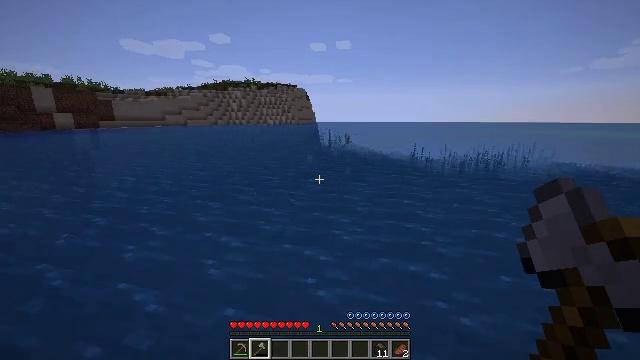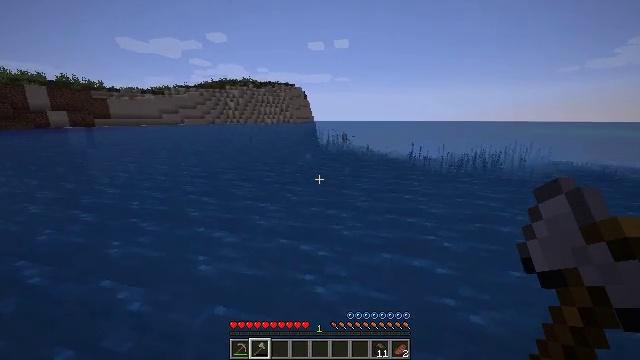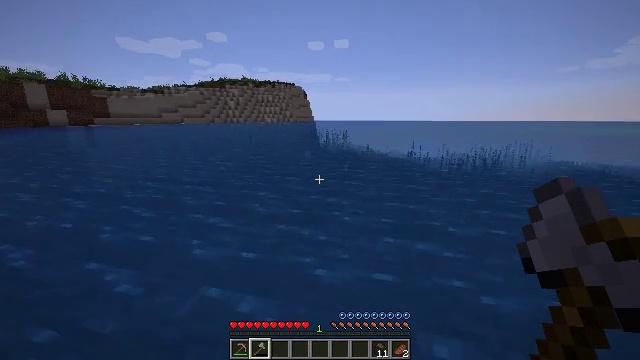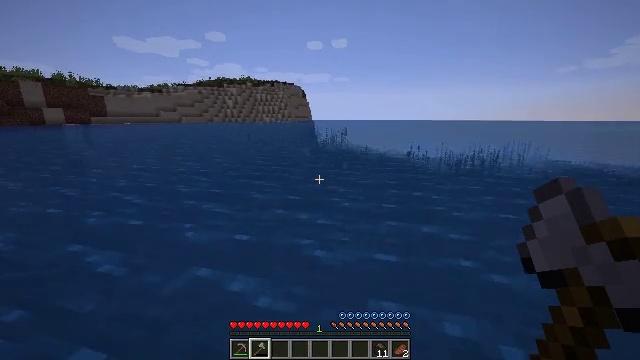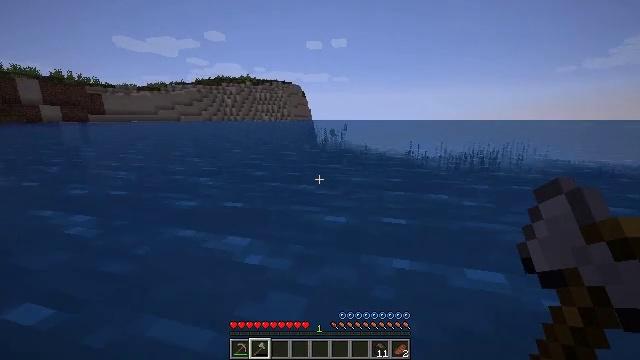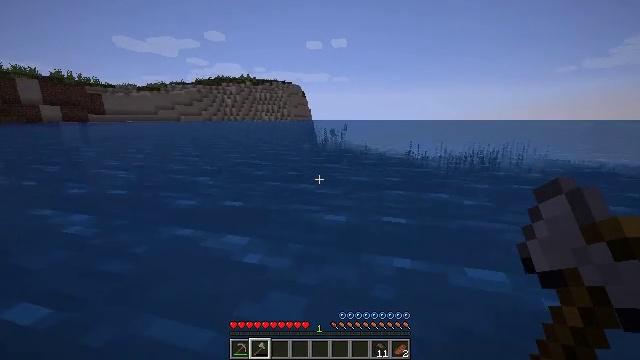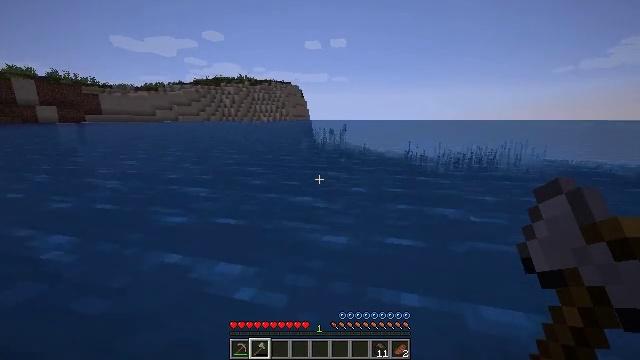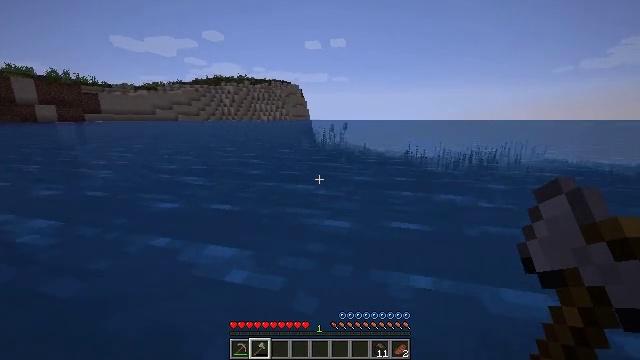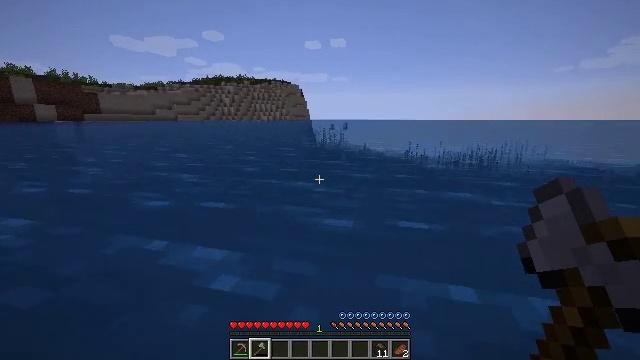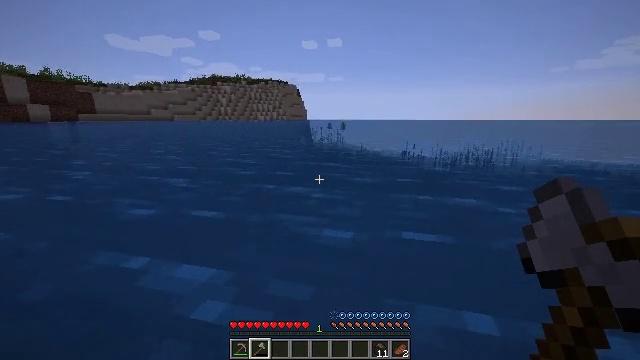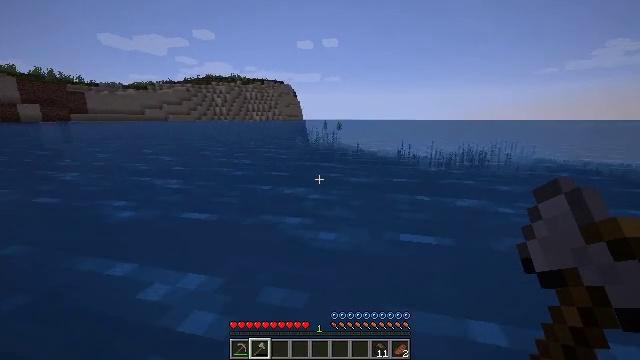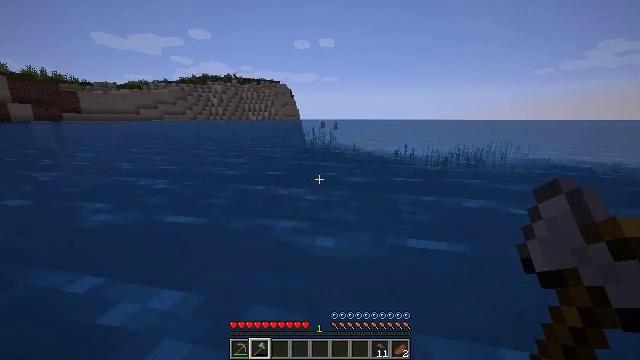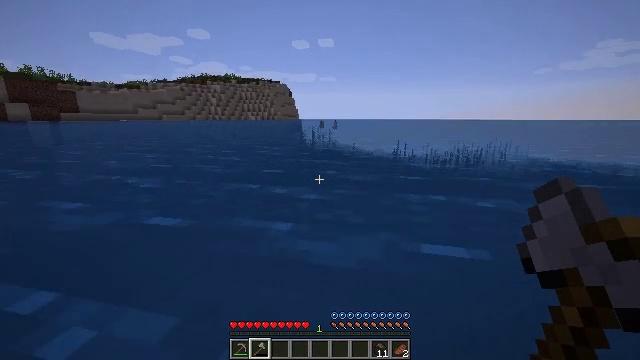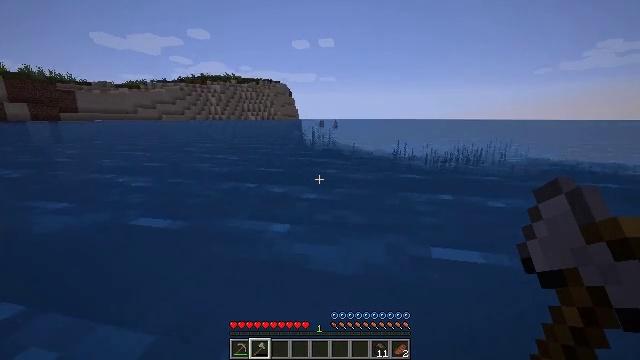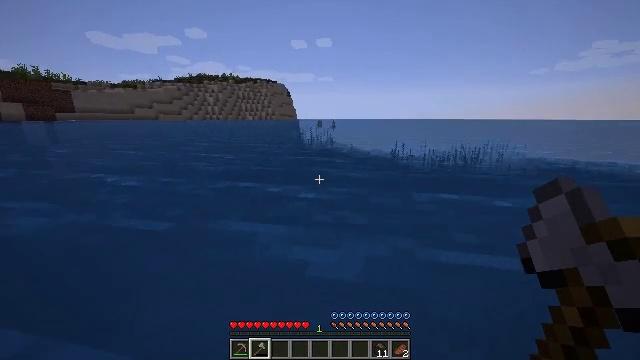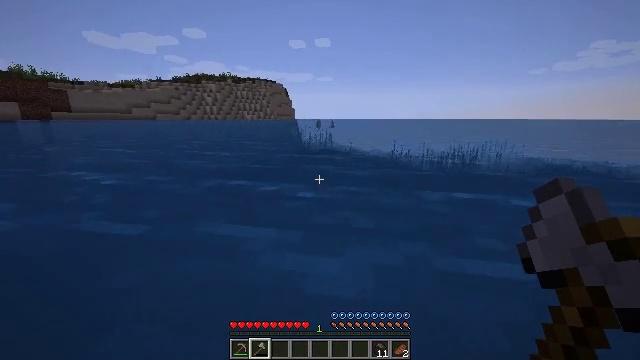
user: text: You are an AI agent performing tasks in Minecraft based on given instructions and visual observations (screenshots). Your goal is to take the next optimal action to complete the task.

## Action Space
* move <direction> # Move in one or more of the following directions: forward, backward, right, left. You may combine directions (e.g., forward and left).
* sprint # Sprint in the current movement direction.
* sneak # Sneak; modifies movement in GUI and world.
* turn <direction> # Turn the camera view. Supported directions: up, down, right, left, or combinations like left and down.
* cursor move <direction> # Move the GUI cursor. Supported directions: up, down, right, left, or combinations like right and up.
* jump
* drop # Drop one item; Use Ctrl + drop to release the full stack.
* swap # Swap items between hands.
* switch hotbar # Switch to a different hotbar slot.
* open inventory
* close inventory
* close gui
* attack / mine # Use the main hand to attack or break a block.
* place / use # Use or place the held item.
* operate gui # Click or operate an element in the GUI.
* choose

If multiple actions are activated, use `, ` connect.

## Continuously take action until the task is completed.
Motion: motion action
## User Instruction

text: Combat the tropical fish.
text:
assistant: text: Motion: move forward, sneak
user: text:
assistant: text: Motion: move forward, sneak
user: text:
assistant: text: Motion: move forward, sneak
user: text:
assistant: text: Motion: move forward
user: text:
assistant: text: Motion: move forward
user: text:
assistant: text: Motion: move forward
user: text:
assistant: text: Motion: move forward
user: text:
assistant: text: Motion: move forward
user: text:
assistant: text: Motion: move forward
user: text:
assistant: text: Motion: move forward, sprint
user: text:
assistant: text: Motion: move forward, sprint
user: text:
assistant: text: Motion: move forward, sprint
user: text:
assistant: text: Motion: move forward, sprint
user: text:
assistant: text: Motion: move forward, sprint
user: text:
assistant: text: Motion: move forward, sprint
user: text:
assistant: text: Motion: move forward, sprint
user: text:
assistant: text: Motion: move forward, sprint
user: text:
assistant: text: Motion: move forward, sprint
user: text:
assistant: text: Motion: move forward, sprint
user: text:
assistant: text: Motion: move forward, sprint
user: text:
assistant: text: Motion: move forward, sprint
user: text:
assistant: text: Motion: move forward, sprint
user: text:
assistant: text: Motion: move forward
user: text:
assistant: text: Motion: move forward
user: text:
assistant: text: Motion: move forward, sneak
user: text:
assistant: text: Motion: move forward, sneak
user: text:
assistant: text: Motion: move forward, sneak
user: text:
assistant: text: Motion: move forward
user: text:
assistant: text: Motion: move forward
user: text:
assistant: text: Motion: move forward